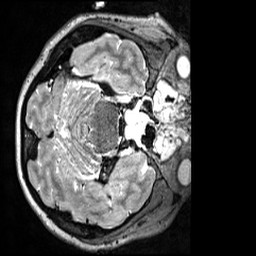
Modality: T2w
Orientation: axial
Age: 36
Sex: female
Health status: healthy
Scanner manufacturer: siemens
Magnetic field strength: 3 T
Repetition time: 3.2 s
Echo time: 0.563 s